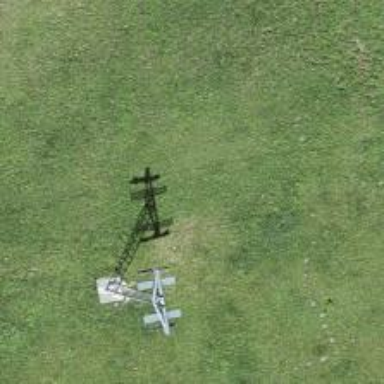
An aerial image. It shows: Pylon used for aerialway.